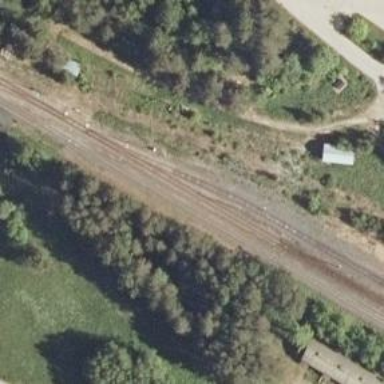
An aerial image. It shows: Continuous railway track.